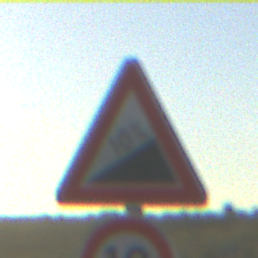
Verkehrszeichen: Steigung10
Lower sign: Geschwindigkeit10
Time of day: SunriseSunset
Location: Outdoor (Nature)
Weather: PartlyCloudy
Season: NotSpecified
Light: Natural